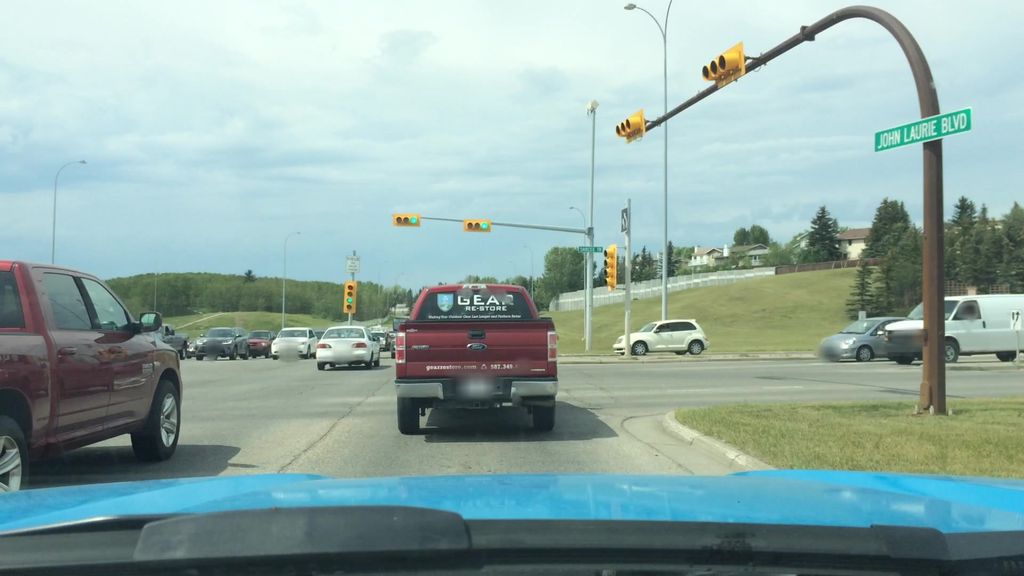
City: calgary